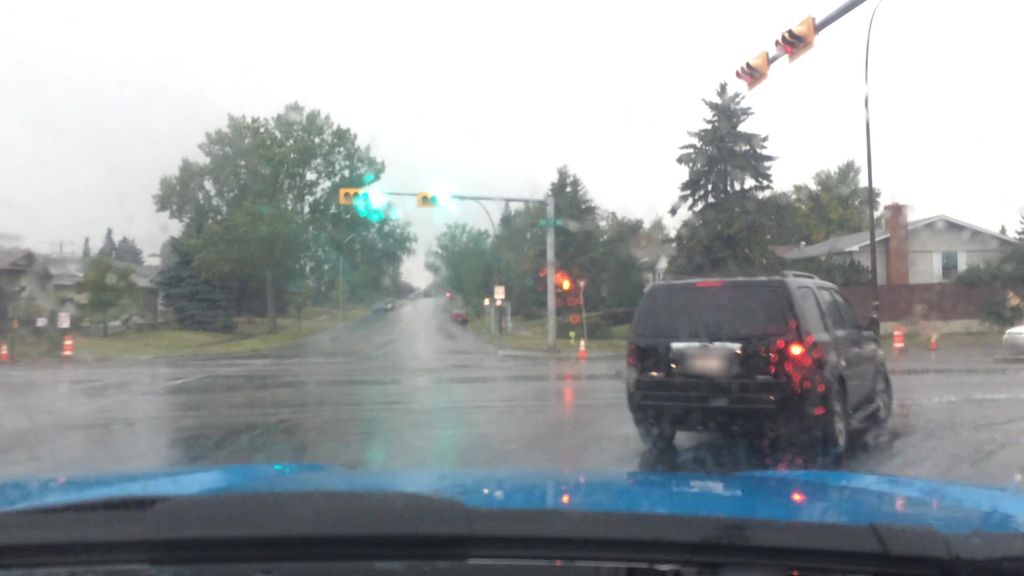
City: calgary